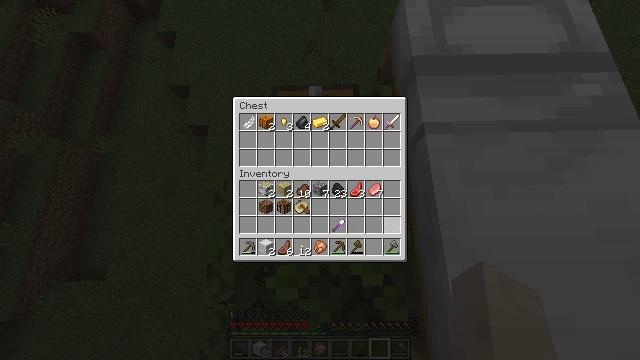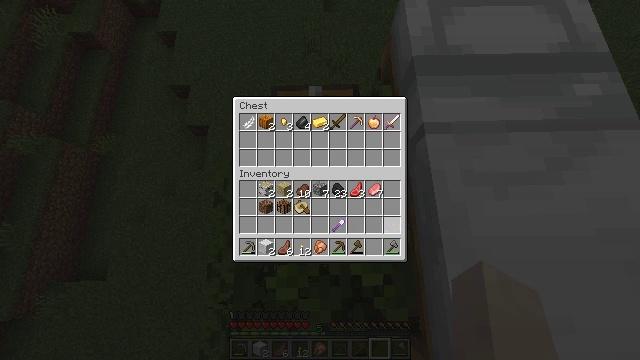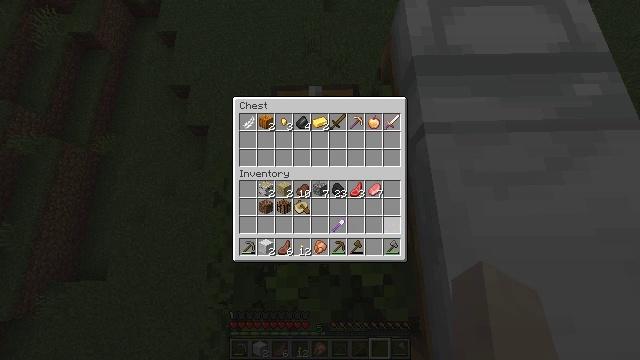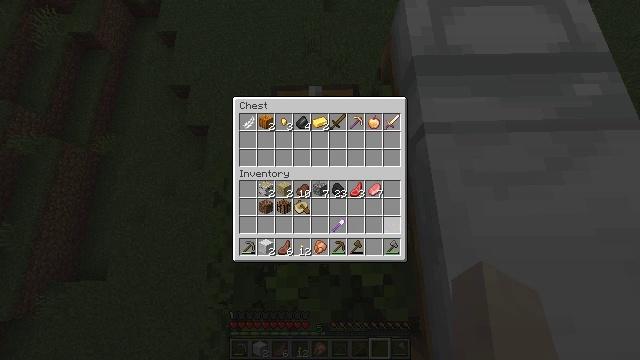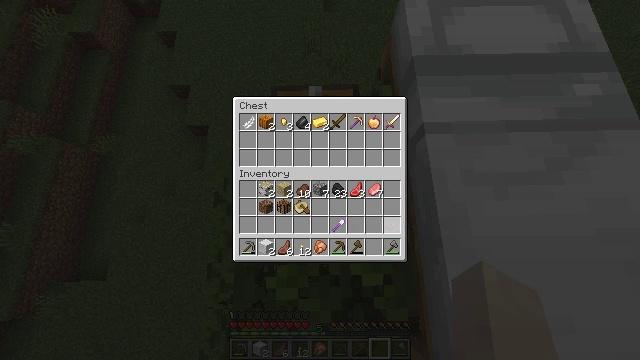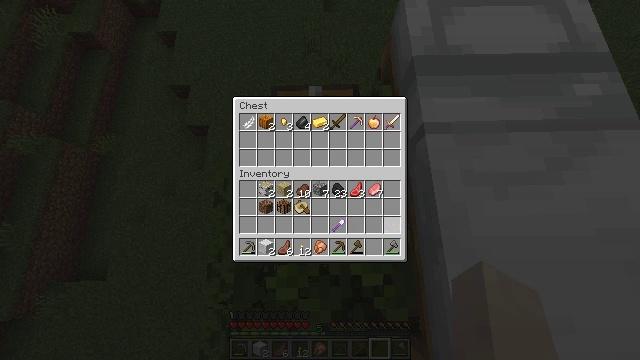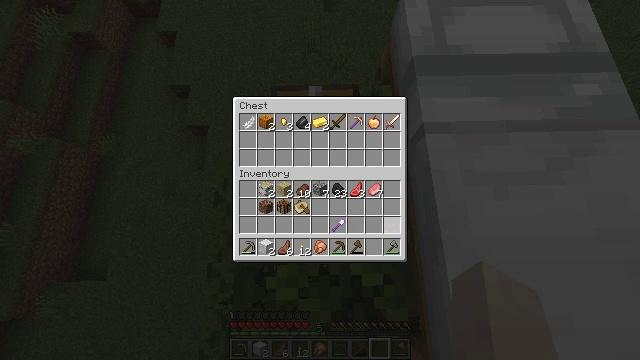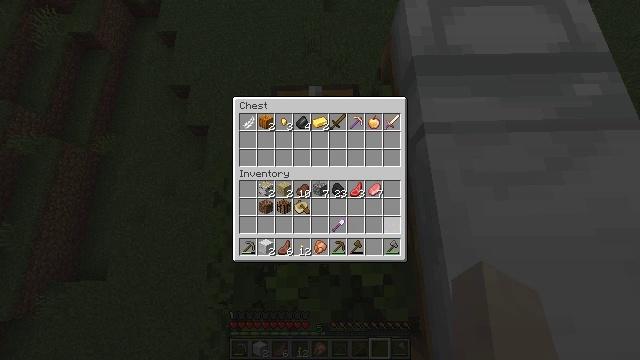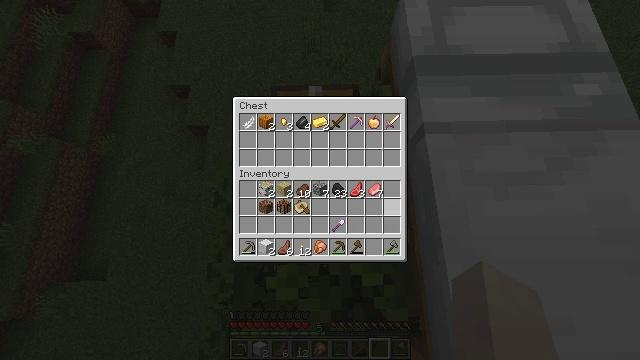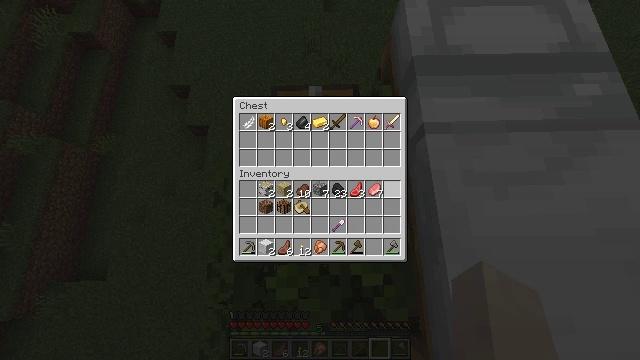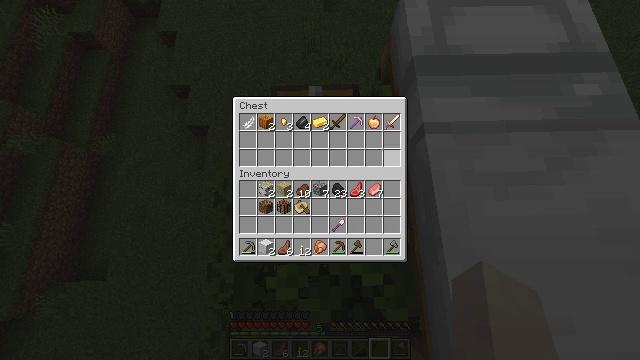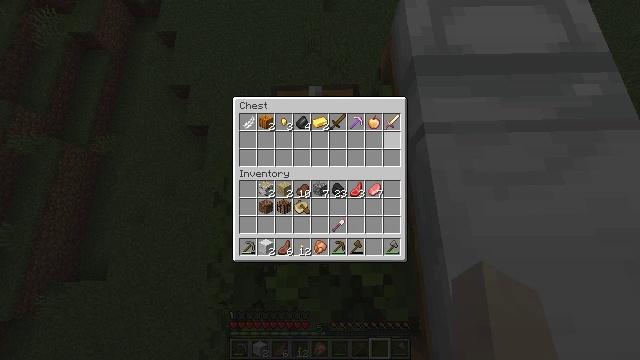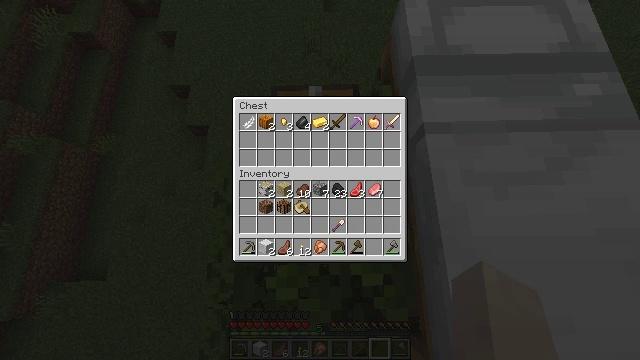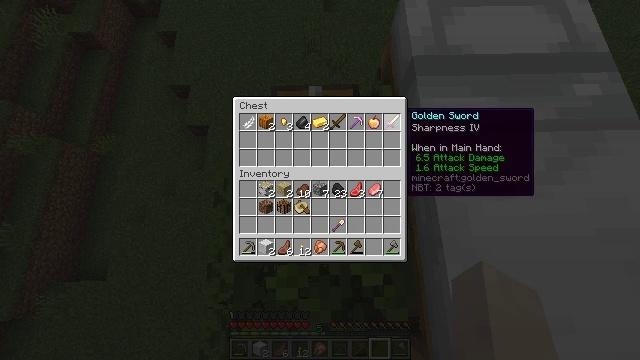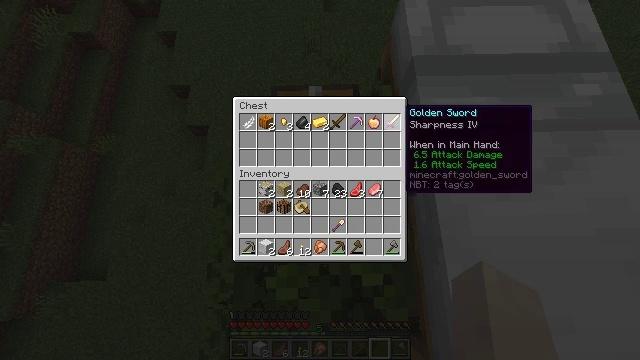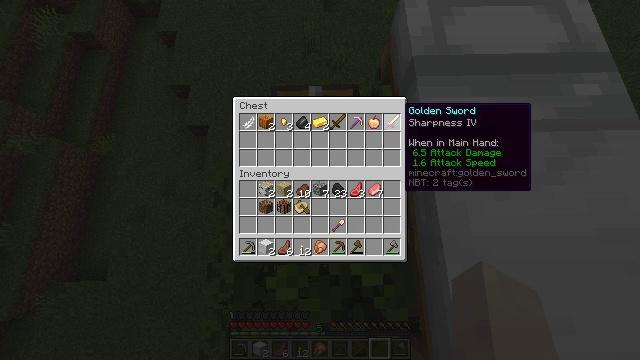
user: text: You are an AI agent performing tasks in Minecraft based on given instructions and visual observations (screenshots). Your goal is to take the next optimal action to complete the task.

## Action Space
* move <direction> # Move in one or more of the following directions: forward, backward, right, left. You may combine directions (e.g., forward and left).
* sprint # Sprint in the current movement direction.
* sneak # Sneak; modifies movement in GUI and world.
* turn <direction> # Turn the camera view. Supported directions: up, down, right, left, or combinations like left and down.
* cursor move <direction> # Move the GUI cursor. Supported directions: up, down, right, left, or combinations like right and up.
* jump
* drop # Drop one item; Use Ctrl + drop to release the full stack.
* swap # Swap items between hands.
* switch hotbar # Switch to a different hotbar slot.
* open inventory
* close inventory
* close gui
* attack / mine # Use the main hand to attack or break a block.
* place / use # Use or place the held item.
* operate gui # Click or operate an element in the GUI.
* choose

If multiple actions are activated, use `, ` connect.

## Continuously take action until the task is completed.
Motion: motion action
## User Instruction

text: Clear the ground by mining grass.
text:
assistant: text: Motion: sneak
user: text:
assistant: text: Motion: sneak
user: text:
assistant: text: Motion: sneak
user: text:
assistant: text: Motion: sneak
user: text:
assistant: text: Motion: sneak
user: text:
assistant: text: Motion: sneak
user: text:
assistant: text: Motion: sneak
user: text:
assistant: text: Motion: sneak, cursor move up
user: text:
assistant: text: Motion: cursor move right and up
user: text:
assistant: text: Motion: cursor move up
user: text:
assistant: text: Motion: cursor move up
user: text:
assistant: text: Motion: cursor move up
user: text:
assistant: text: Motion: no_op
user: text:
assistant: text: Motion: no_op
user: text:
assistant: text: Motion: no_op
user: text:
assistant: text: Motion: no_op
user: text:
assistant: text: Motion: no_op
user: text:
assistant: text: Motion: no_op
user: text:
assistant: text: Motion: no_op
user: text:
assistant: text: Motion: no_op
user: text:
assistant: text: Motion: no_op
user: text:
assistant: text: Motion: no_op
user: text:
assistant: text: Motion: no_op
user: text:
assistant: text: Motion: no_op
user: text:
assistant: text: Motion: operate gui
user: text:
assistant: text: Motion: operate gui
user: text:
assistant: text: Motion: operate gui
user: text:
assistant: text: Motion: cursor move down
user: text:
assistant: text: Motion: cursor move down
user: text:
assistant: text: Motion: cursor move left and down